Question: here i attached the code of select can we add the textbox and button into select2 elements.
here which i used a code:
'''
<select style="width:100%" id="e9">
<option value="volvo">Suger</option>
<option value="saab">Saab</option>
<option value="opel">Opel</option>
<option value="audi">Audi</option>
</select>
'''
here i attached the output image how i really want:

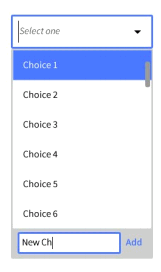
Answer: here is the answer...
'''
$(".select2-drop").append('<div><input type="text" style="width: 86%;padding: 9px;"name="lname"><input class="PrimaryBtn" type="submit" value="Add"></div>');
'''